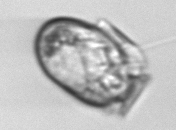
Label: Dinophysis_acuminata